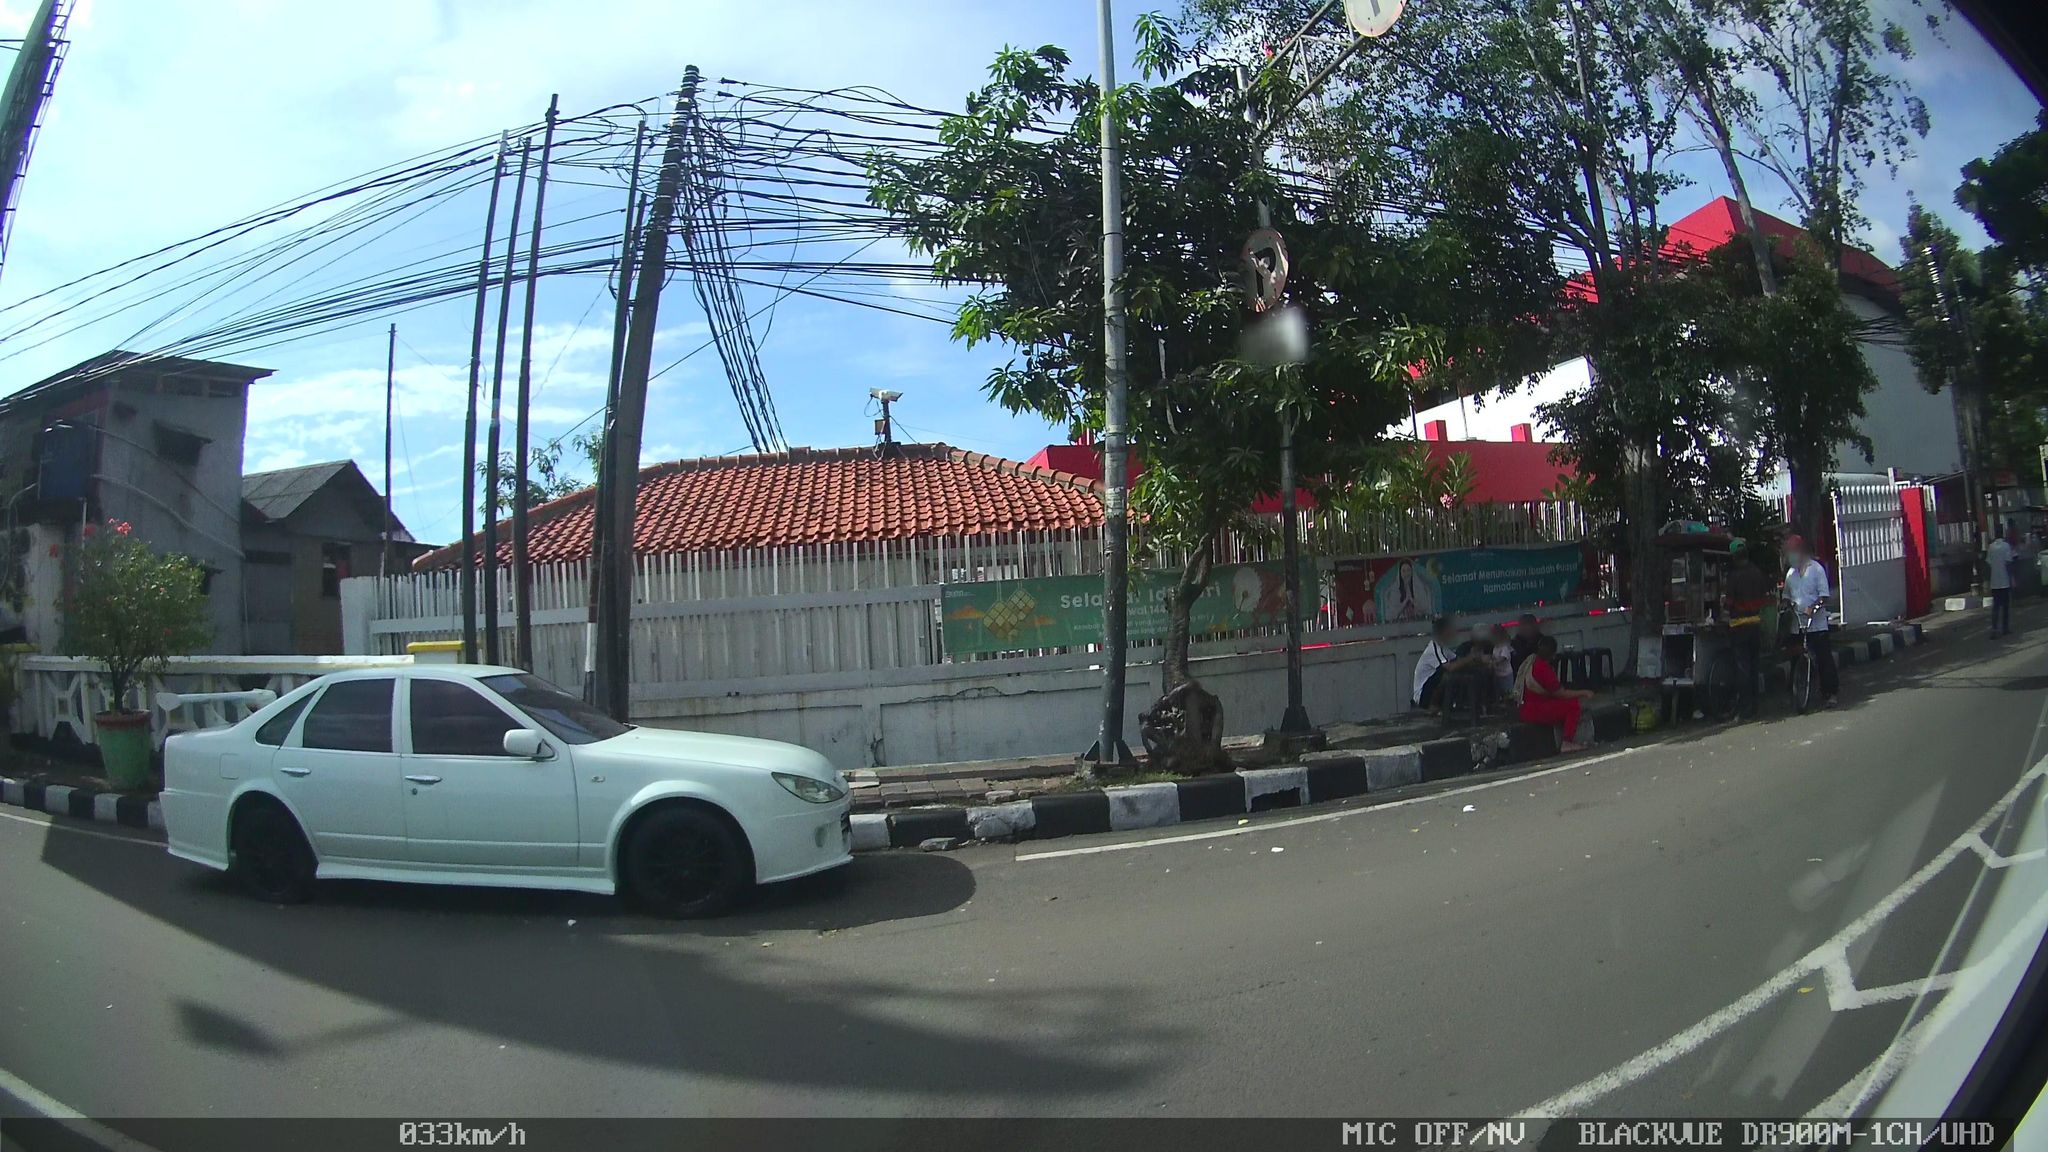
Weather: clear
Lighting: day
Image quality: good
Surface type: driving surface
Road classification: primary
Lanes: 4
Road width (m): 10.56
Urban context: urban centre
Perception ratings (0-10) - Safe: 2.1, Lively: 7.83, Beautiful: 0.95, Boring: 1.92, Depressing: 2.02, Wealthy: 2.29